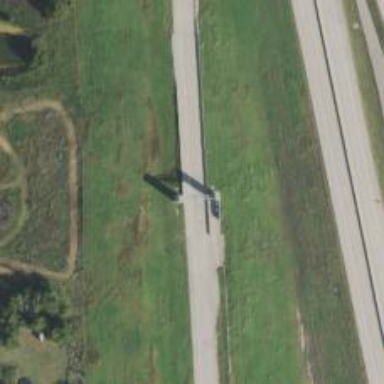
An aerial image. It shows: Toll gantry on the road.